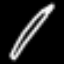
Label: pencil